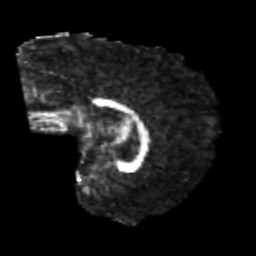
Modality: FA
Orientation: sagittal
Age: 20
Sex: male
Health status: healthy
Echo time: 0.074 s